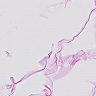
Metastatic tissue present: no